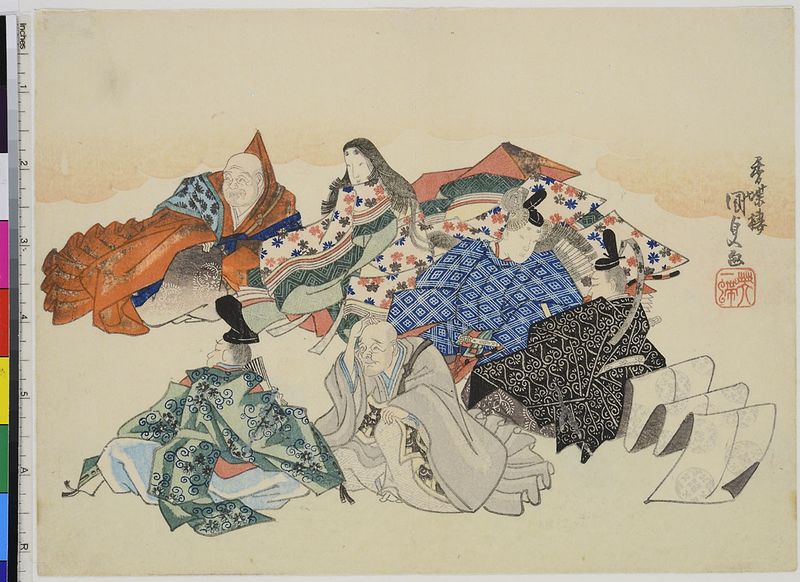
Künstler: Utagawa Kunisada
Standort: Hamburg
Institution: Museum für Kunst und Gewerbe Hamburg
Schlagwörter: holzschnitt, dichter, druckgraphik, druckgrafik, schriftsteller, autor, zeit, farbholzschnitt, edo, reproduktionen, druckerzeugnisse, blindprägedruck, blinddruck, rokkasen